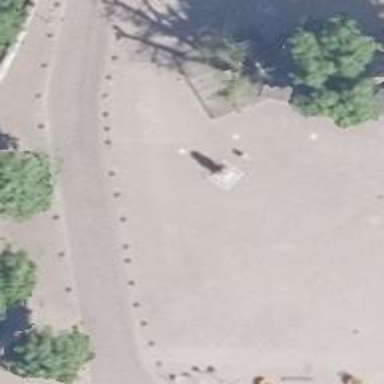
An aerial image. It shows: Memorial featuring statue.